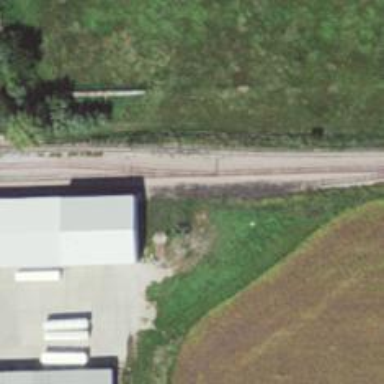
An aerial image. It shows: Disused railway spur.